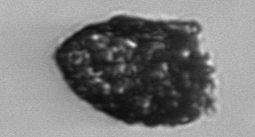
Label: Stenosemella_pacifica